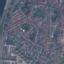
Label: Residential